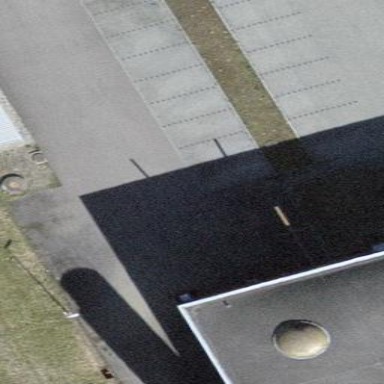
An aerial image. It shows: Street side parking area.